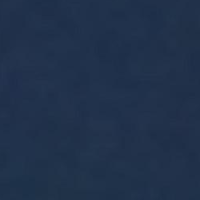
EUNIS habitat code: 14
Species observed at this site:
Chroicocephalus ridibundus
Phalacrocorax carbo
Corvus corone
Podiceps cristatus
Cygnus olor
Fulica atra
Anas platyrhynchos
Aythya fuligula